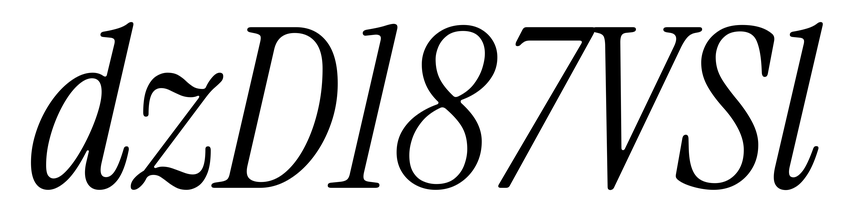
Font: InstrumentSerif-Italic